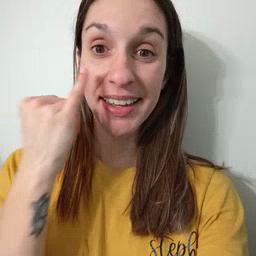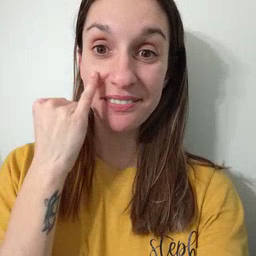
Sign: if